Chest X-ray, AP view. Patient: 28 years old, sex M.
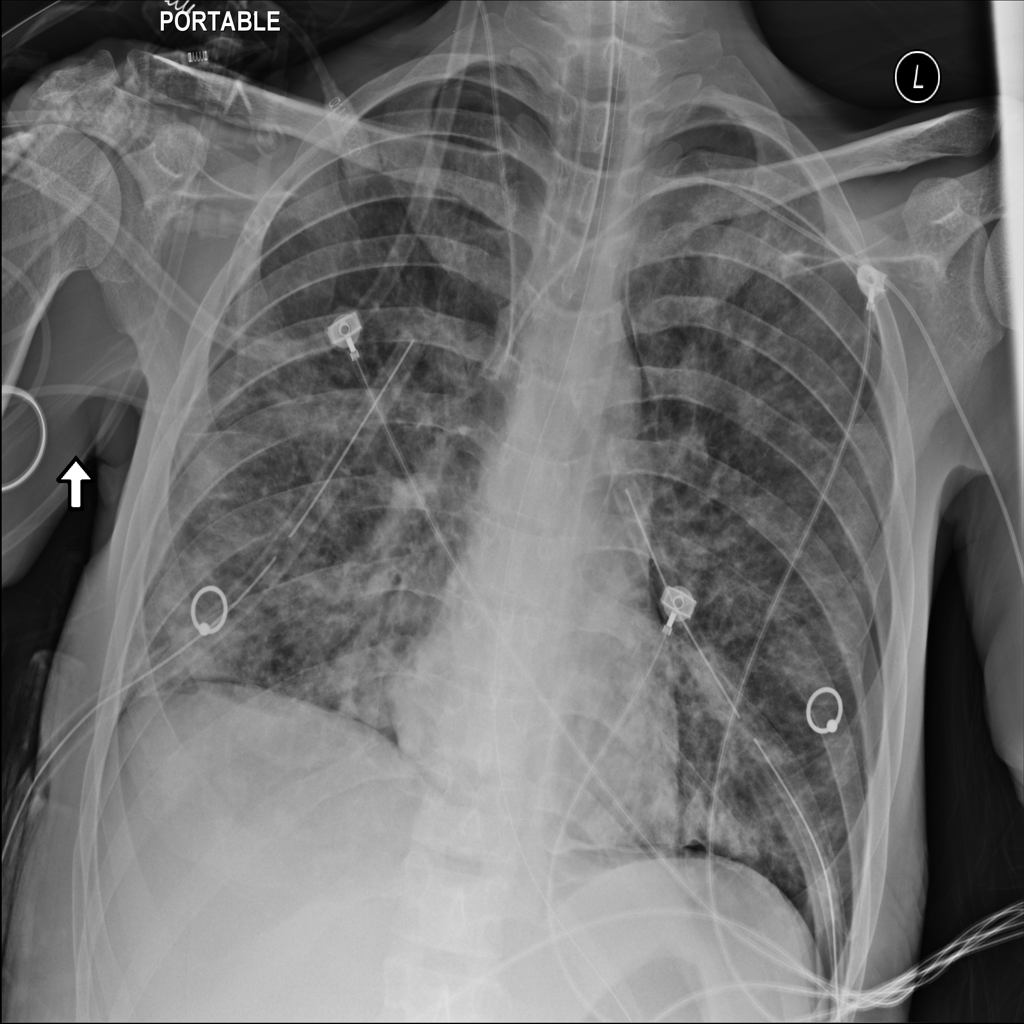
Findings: Pneumothorax